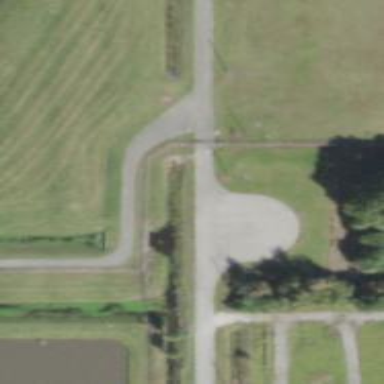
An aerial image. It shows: Turning circle on the road.